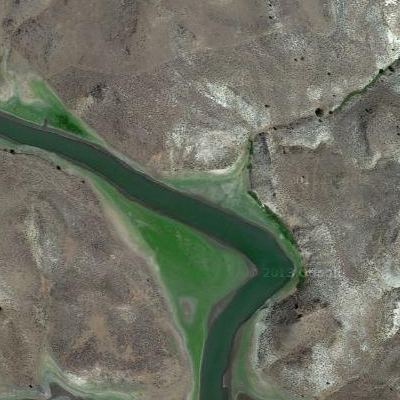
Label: dRiverLake